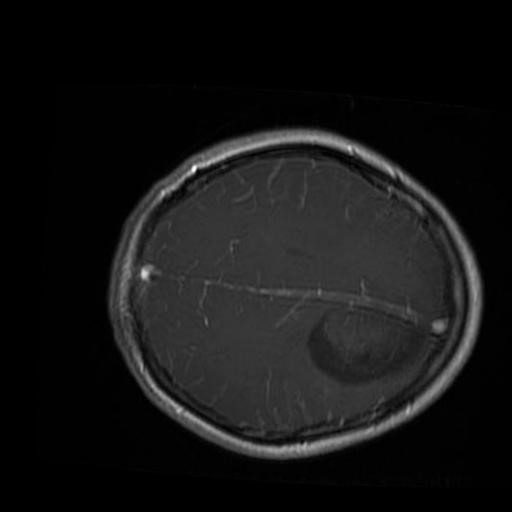
Label: brain_glioma